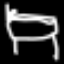
Label: bed